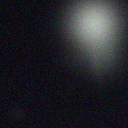
Screen state: off